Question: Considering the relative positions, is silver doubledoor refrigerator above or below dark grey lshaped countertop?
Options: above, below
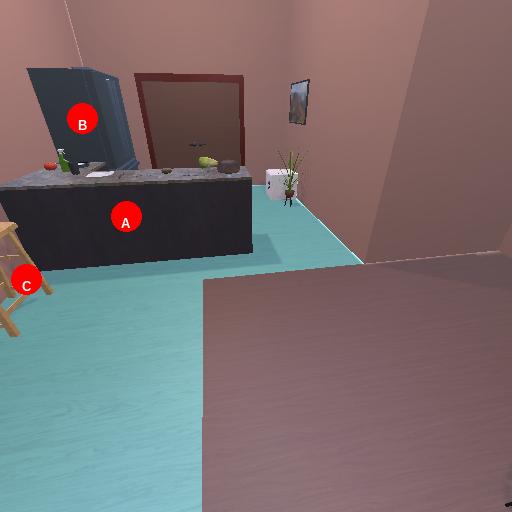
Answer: above